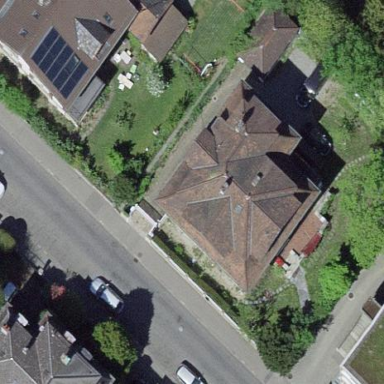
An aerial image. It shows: Detached building with maroon mansard roof made of roof tiles.